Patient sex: F
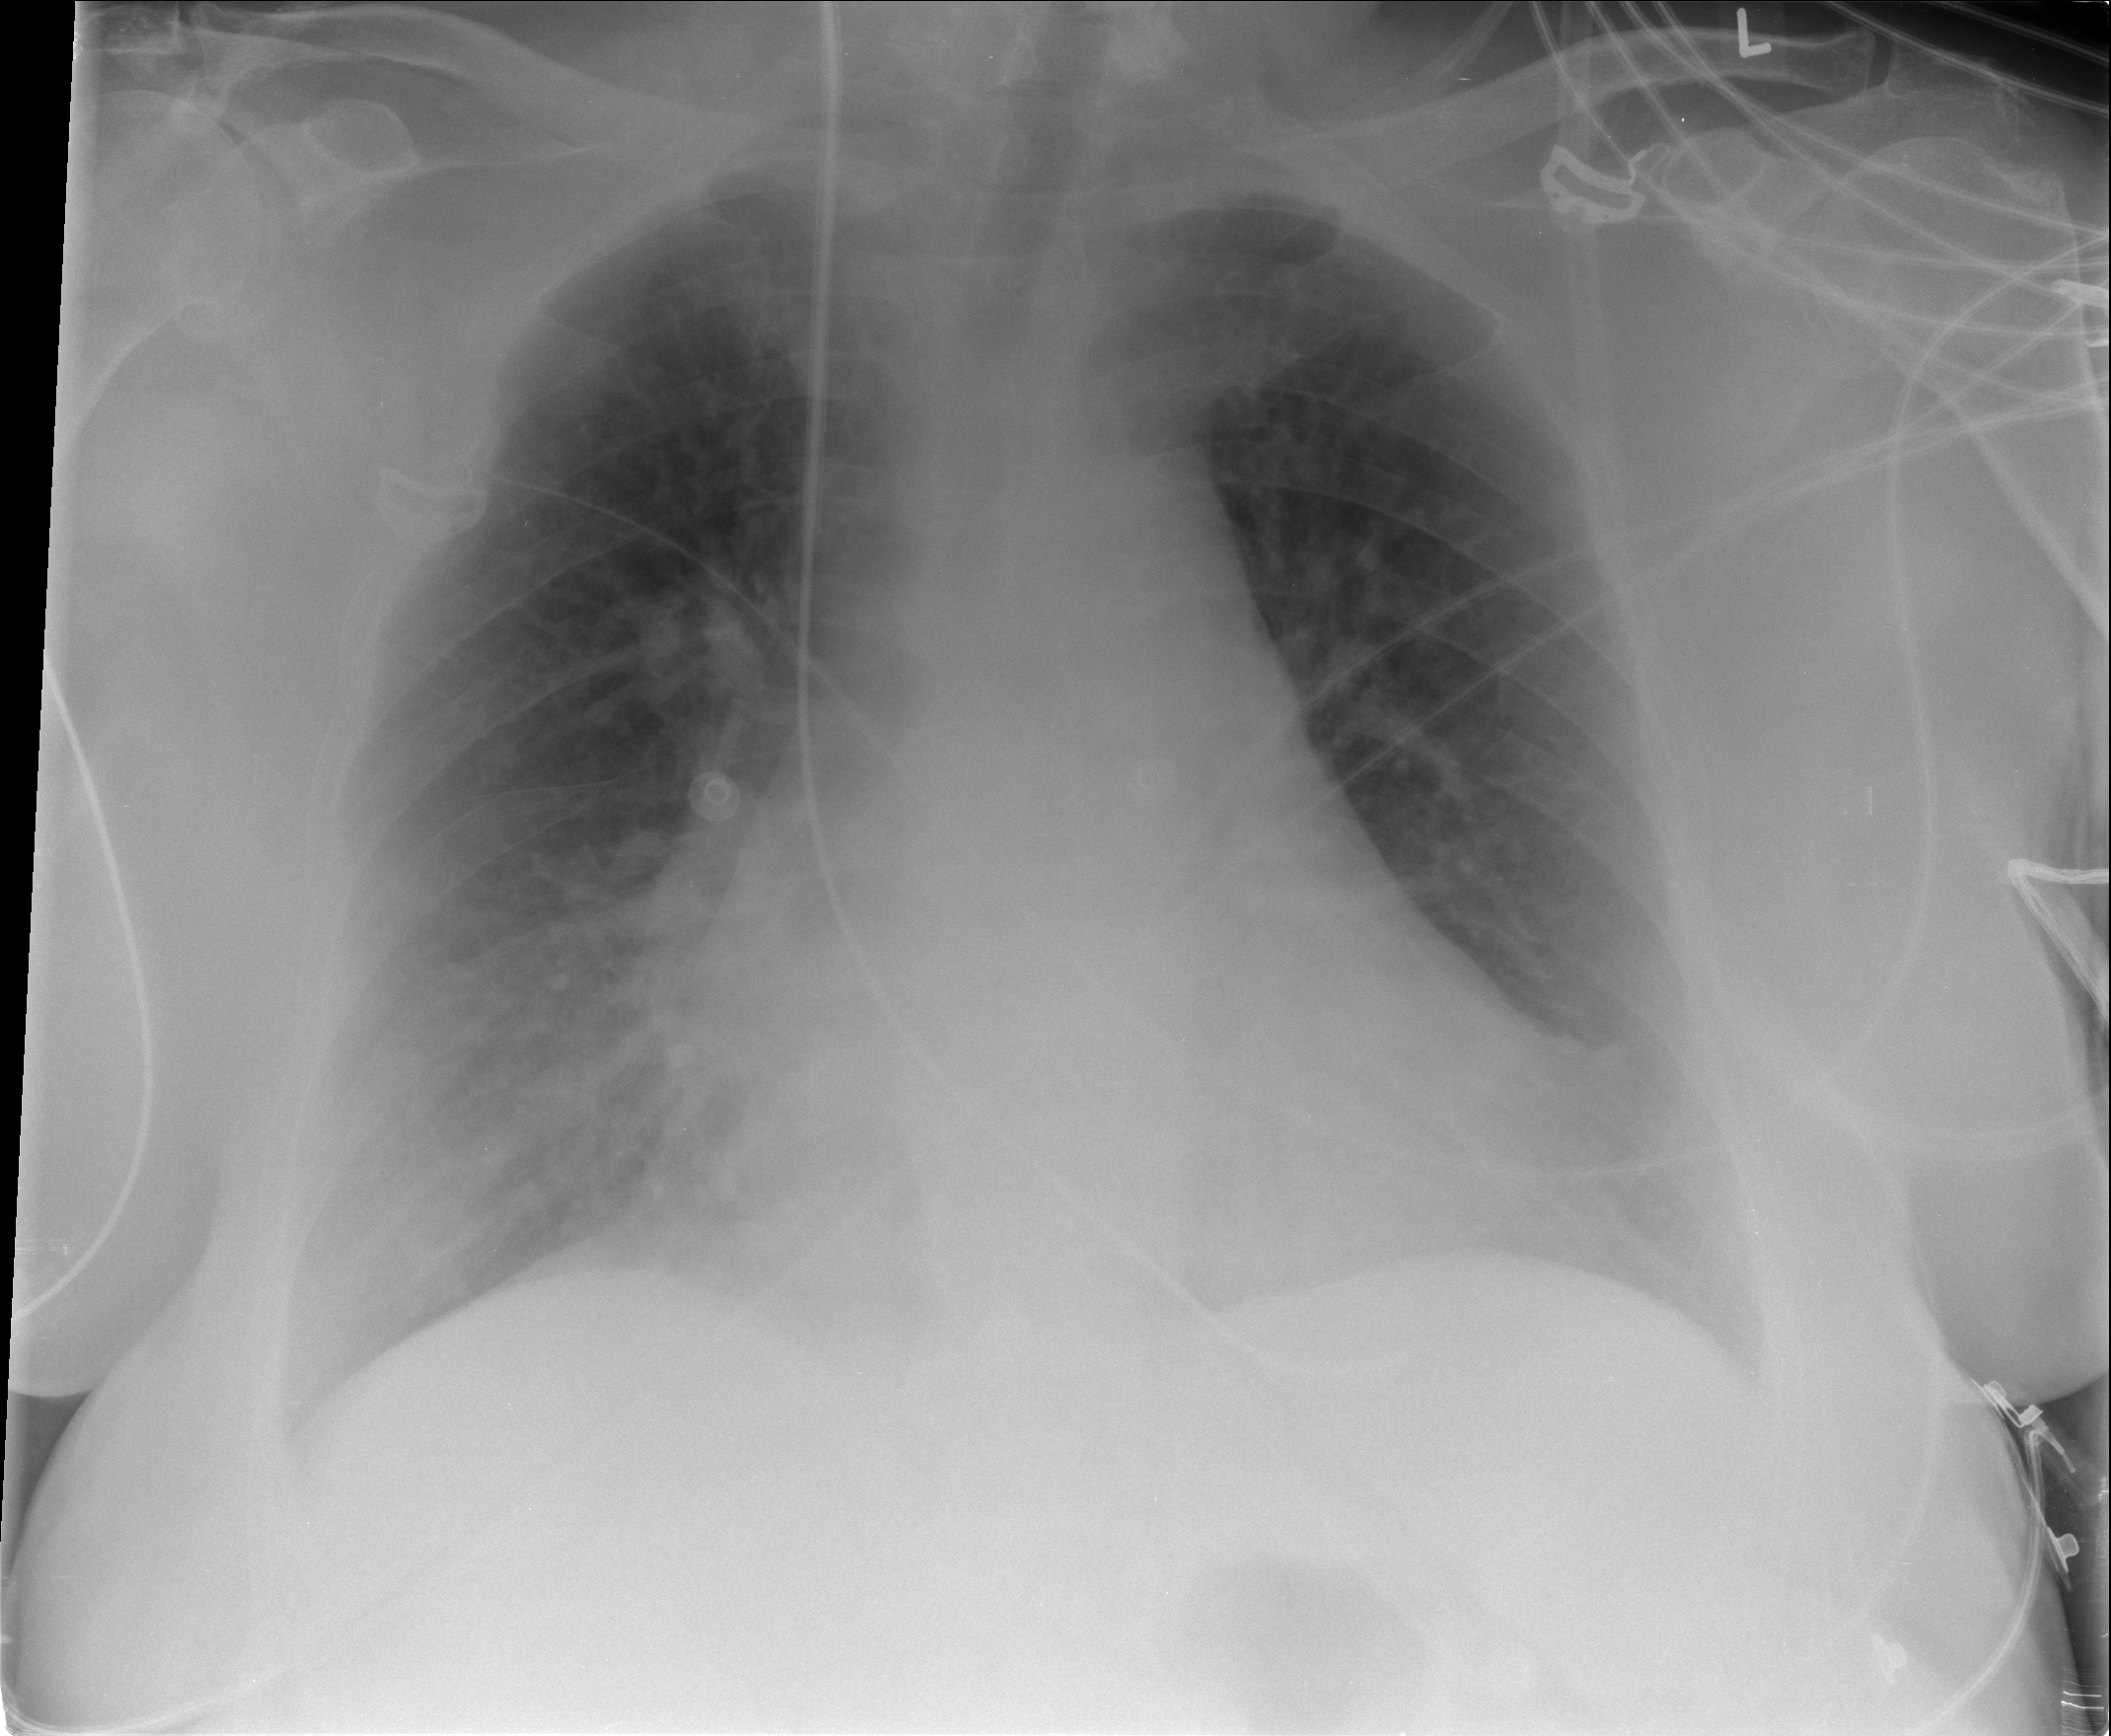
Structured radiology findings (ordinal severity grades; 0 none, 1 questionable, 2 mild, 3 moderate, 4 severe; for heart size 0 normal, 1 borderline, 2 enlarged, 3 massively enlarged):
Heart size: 2
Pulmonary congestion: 2
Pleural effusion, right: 0
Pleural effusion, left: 0
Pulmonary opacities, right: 0
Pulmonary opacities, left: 0
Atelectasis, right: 2
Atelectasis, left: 2